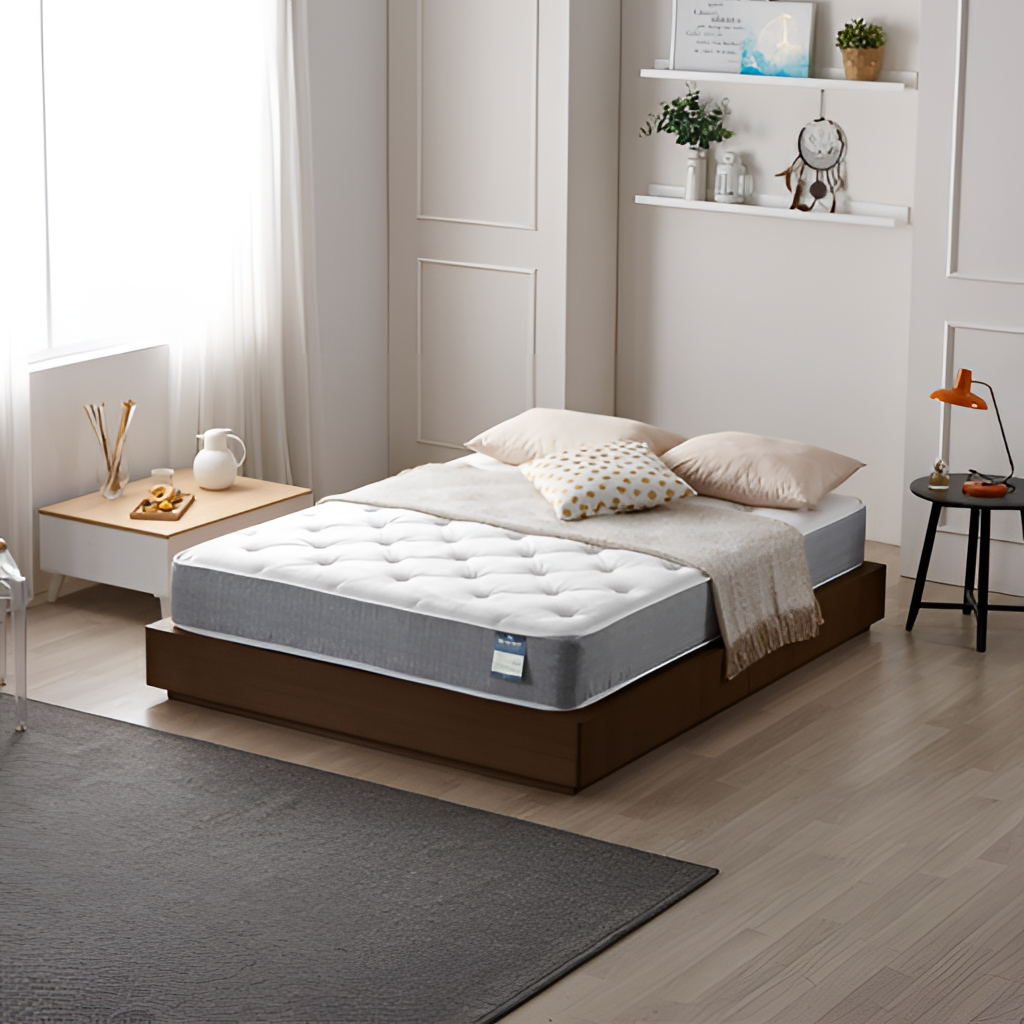
bedroom, gray fabric backlit headboard bed, paint wallpaper, with solid pattern, contemporary, wood flooring, with plank pattern